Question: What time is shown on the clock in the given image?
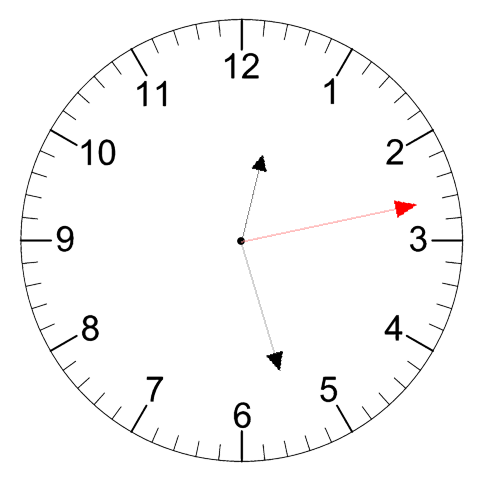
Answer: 12:27:13